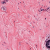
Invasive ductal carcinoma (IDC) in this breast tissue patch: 0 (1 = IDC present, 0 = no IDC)